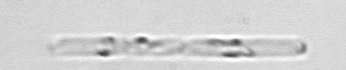
Label: Dactyliosolen_fragilissimus